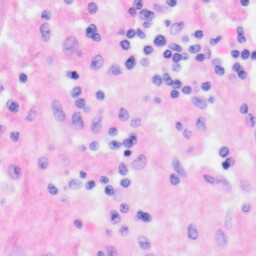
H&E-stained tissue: Kidney